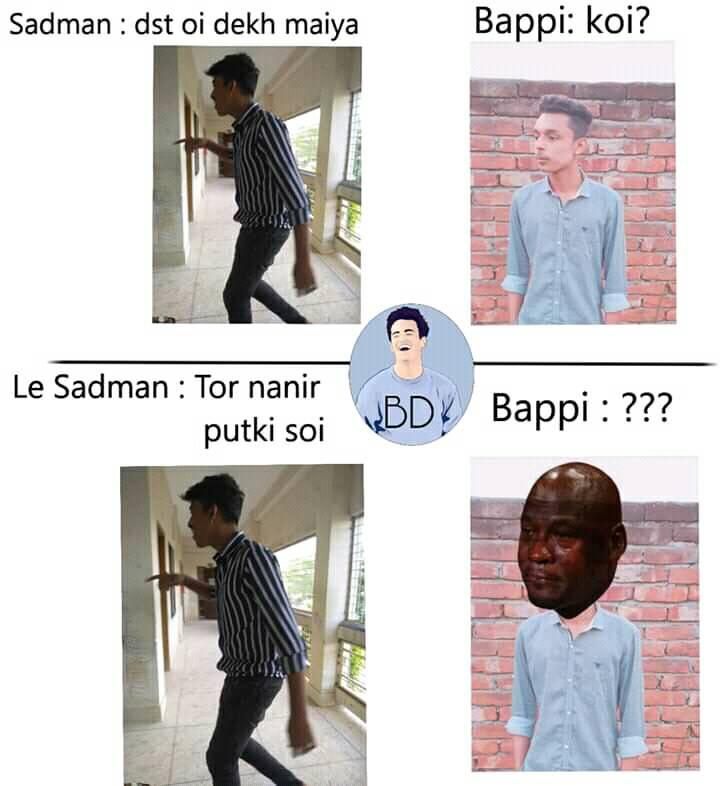
Caption: Sadman : dst oi dekh maiya    Bappi: koi ?    Le Sadman : Tor nanir putki soi    Bappi :  ???
Label: hate